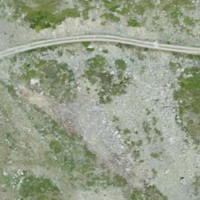
EUNIS habitat code: 31
Species observed at this site:
Kalmia procumbens